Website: bh-photo
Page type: address-validator
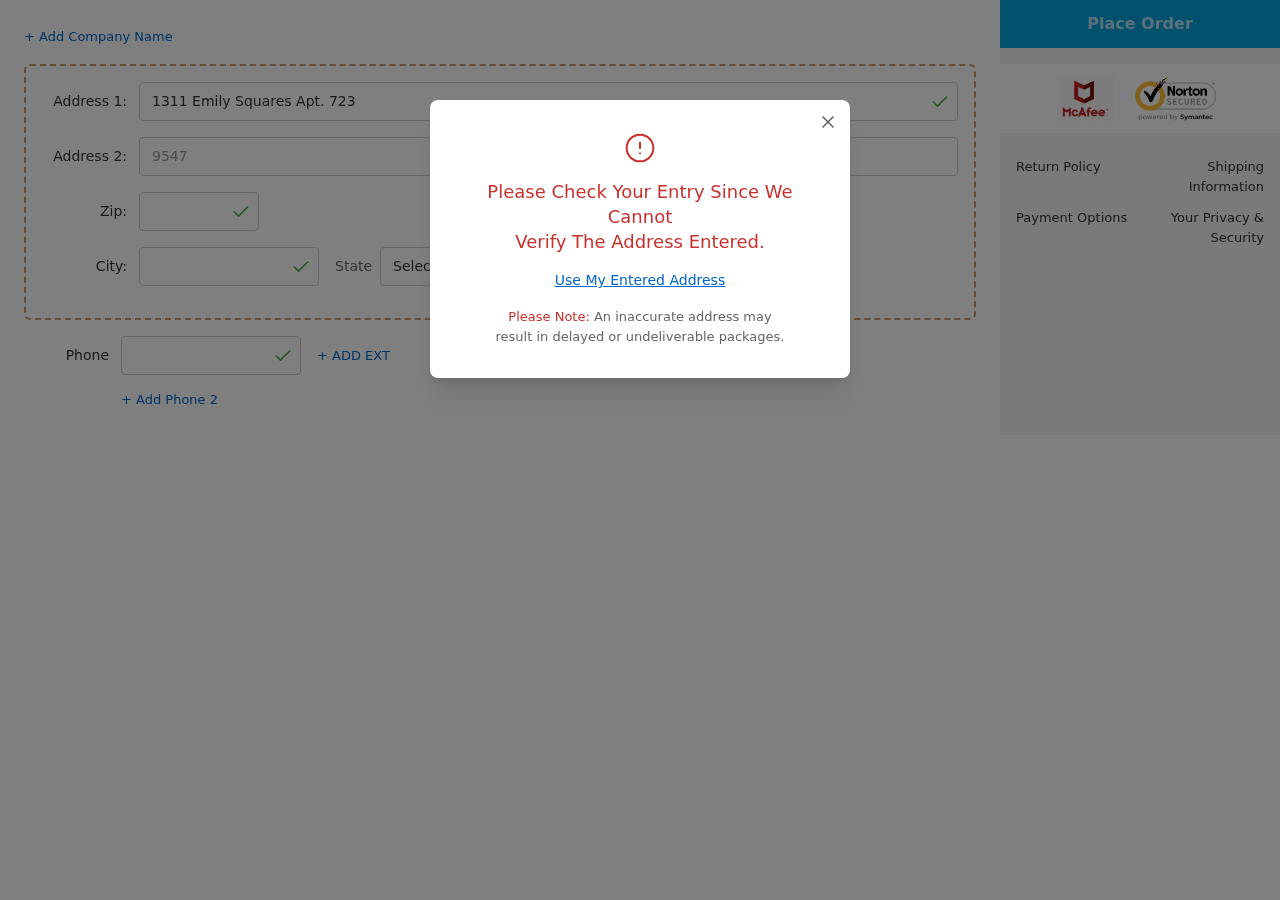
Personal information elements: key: PII_CITY
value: Harrisonton
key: PII_PHONE
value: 4926343714
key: PII_POSTCODE
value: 24147
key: PII_STATE_ABBR
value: NY
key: PII_STREET
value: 1311 Emily Squares Apt. 723
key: PII_STREET2
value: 9547 White Burgs